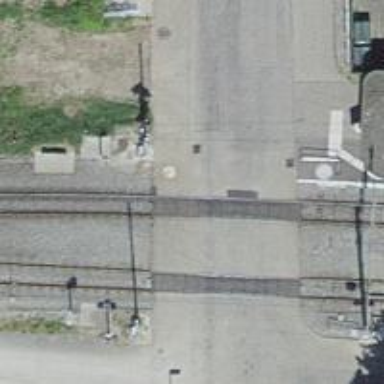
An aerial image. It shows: Full barrier level crossing on railway.